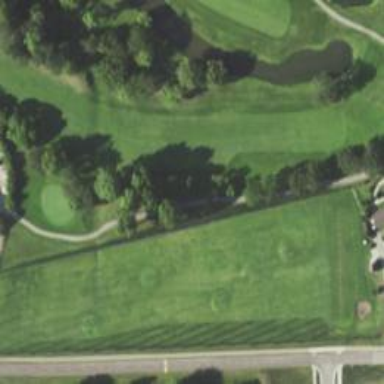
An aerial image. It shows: Driving range for golf practice.